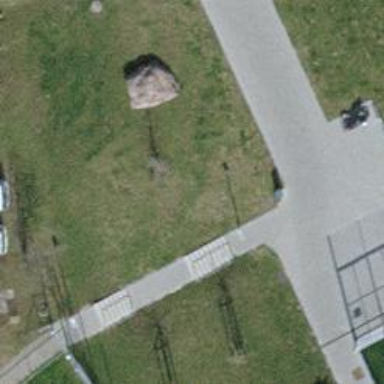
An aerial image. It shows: Footway made of paving stones.